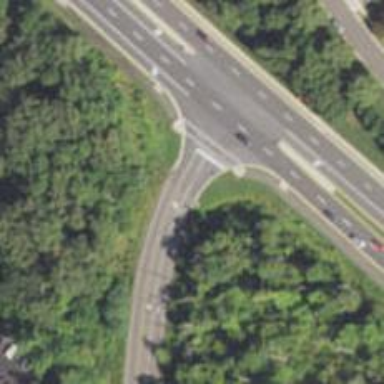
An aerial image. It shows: Crossing on asphalt cycleway.